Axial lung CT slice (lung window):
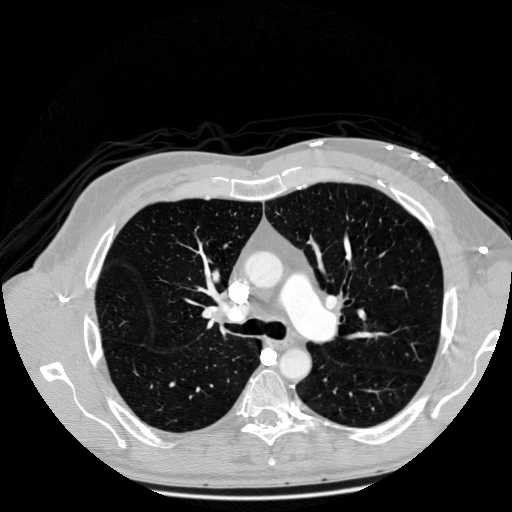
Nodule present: no